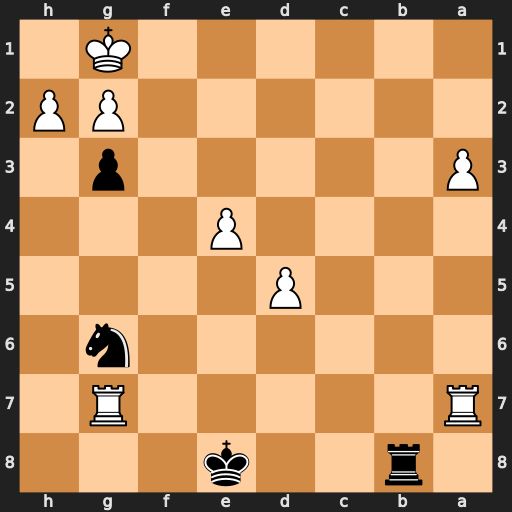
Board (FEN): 1r2k3/R5R1/6n1/3P4/4P3/P5p1/6PP/6K1
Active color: b
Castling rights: -
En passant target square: -
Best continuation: Rb1#